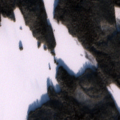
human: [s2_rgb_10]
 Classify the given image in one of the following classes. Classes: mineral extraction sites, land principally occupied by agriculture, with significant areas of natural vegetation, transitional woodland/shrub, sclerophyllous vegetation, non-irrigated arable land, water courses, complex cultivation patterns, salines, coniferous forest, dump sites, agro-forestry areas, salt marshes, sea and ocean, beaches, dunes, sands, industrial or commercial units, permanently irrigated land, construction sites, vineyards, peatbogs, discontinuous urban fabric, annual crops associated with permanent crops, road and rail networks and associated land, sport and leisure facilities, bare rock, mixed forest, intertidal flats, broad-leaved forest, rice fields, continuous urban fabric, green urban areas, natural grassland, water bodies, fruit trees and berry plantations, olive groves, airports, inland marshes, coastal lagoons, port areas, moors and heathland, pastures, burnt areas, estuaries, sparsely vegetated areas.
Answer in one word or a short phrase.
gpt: coniferous forest, water bodies